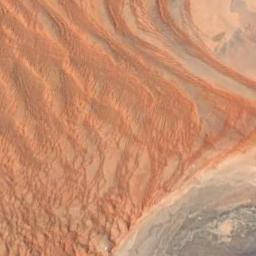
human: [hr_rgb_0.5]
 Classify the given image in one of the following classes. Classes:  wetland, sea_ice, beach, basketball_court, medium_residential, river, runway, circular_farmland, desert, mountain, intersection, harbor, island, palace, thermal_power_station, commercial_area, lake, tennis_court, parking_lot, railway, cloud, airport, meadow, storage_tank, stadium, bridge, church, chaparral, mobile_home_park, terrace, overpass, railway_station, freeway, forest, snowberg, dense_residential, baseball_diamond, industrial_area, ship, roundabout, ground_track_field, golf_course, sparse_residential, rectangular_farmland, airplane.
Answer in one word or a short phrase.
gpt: desert